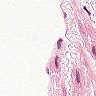
Metastatic tissue present: no